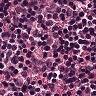
Metastatic tissue present: yes